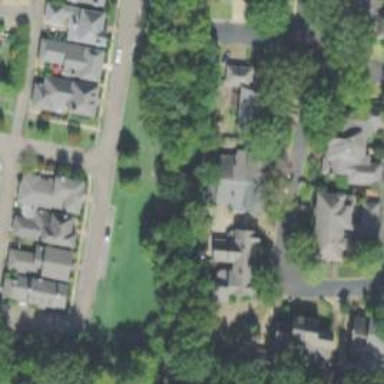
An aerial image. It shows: Driveway.